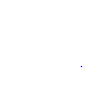
Particle: proton